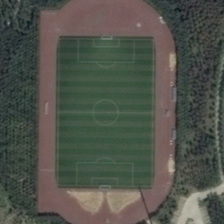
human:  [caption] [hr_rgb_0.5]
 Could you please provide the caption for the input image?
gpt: many green trees are around a playground with a football field in it .

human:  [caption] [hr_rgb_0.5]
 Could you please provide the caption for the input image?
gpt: many green trees are around a playground with a football field in it .

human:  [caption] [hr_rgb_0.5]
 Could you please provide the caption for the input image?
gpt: many green trees are around a playground with a football field in it .

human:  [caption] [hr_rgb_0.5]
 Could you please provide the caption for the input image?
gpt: many green trees are around a playground with a football field in it .

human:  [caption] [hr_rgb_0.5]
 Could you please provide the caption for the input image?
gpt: many green trees are around a playground with a football field in it .